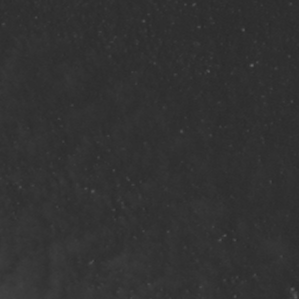
Label: non_frost